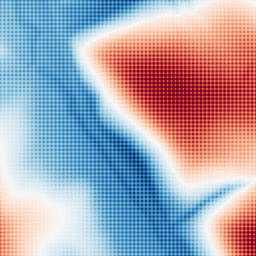
Category: multiscale
Decomposition family: dog
Decomposition parameters: sigma_low: 2
sigma_high: 100
Upsampling method: sinc_hamming
Upsampling parameters: scale: 8
kernel_size: 8
Upsampling scale: 8